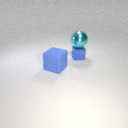
small blue metal cube below large cyan metal sphere